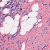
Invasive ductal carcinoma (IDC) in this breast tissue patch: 1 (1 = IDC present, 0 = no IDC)